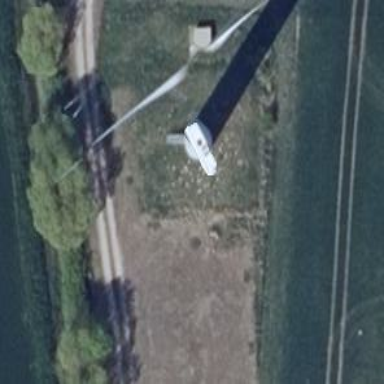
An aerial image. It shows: Wind generator using wind turbines of horizontal axis.